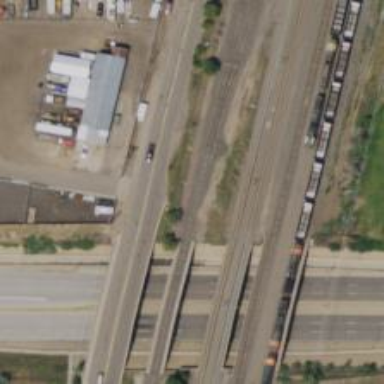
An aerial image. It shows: Light rail electrified with contact line.